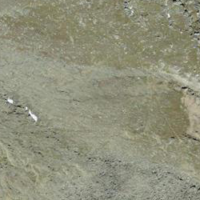
EUNIS habitat code: 48
Species observed at this site:
Capra ibex